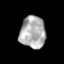
Tissue: skin
Cell type: Epithelial cells
Senescence score: 0.2455
Nuclear area (px): 803
Mean DAPI intensity: 173.917